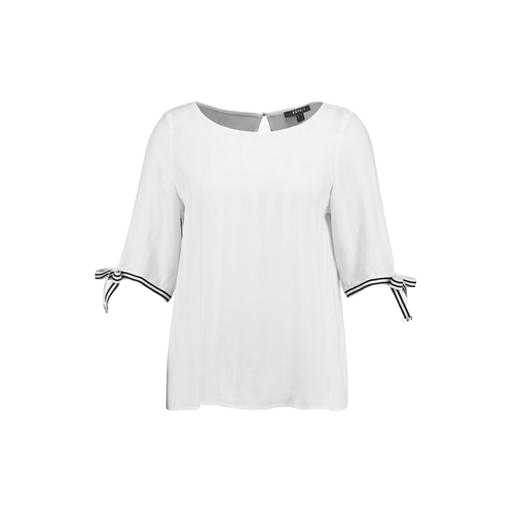
white three-quarter-sleeve top only macy, white cold shoulder top tie cuff detail, white tie-detail top, white background